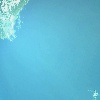
Label: water